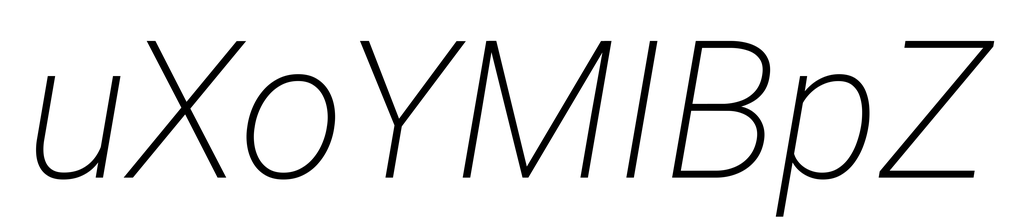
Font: Roboto-Italic_ExtraLight_Italic